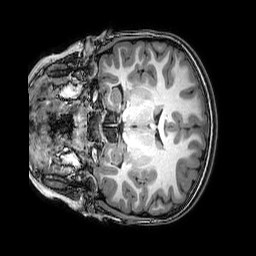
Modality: T1w
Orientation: coronal
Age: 7
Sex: male
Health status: healthy